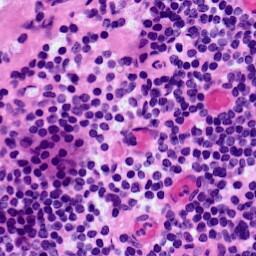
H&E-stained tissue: LymphNode